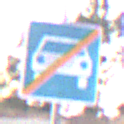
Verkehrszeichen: EndeKraftfahrstrasse
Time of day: SunriseSunset
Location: Outdoor (Suburban)
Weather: PartlyCloudy
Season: NotSpecified
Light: Natural